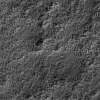
Atmospheric dust classification: not_dusty